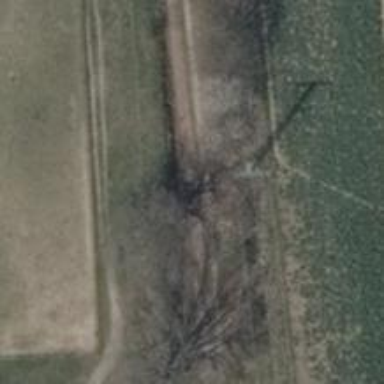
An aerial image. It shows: Power pole.